Question: I need to make phone validator where:
- 1st character is '+ ( or digit'- there can not be '() / . -' characters next to each other- only 'digits () / . - or space' are allowed- length doesn't matter
Example
'''
123-431-123/23 - true
+312-31-32-53 - true
000-132+23 false
000()312 false
122--231 false
'''
Here is my pattern, almost works but allows letters and other characters out of set :/
'''
^[+( 0-9]{1}([0-9 .\/()-])((?:(?![.\/()-]{2}).)*$)
'''

<URL>
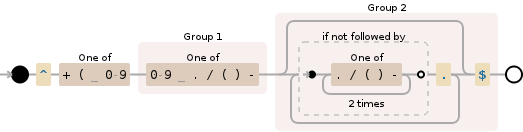
Answer: You might give this regex a try:
'''
^<URL>*[0-9 ]+$
'''
<URL>.
The group '(?:[0-9 ]+[()/.-])*' is what is preventing the special characters you mentioned to occur in a row, and I'm not using the '.' wildcard, so no other characters will be matched.